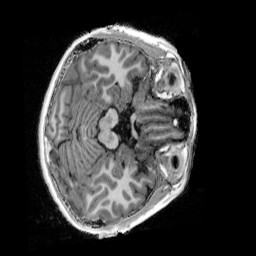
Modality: UNIT1_denoised
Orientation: axial
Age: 9
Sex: male
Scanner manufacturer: siemens
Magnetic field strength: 3 T
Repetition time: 4 s
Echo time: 0.00303 s